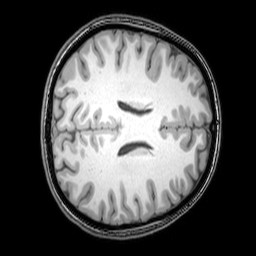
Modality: T1w
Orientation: axial
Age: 20
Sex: female
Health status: healthy
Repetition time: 0.081 s
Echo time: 0.037 s